Question: I have this select's result

I'm trying to use this code, but I don't have an int id.
'''
DECLARE @LoopCounter INT = 1, @MaxLAB INT ,
lib NVARCHAR(100)
set @MaxLAB=(select count(LAB_UM) from STARE_LAB_DEMANDE )
WHILE(@LoopCounter <= @MaxLAB)
BEGIN
SELECT lib = LAB_UM
FROM Mytable WHERE Id = @LoopCounter
PRINT lib
SET @LoopCounter = @LoopCounter + 1
END
'''
I want to loop over this records. The id is 'lab_um'.
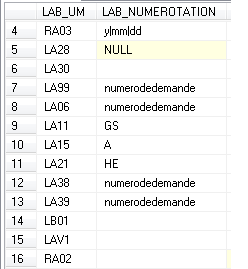
Answer: You can loop through in LAB_UM order easily enough:
'''
declare @lib varchar(50)
set @lib=''
while exists(select * from table where lab_um>@lib)
begin
set @lib=(select min(lab_um) from table where lab_um>@lib)
/*do stuff here */
end
'''